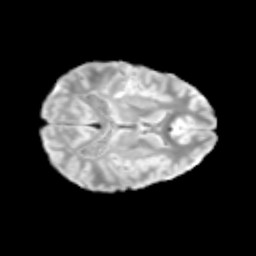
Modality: T2w
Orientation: axial
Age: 10
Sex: male
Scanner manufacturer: siemens
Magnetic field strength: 3 T
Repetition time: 3.8 s
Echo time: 0.07 s